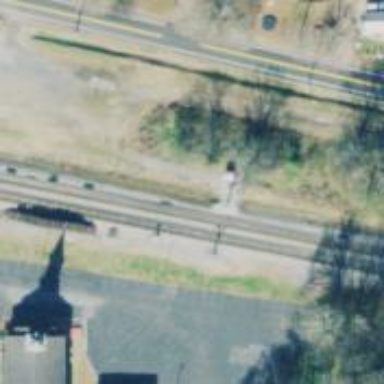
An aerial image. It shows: Railway signal.